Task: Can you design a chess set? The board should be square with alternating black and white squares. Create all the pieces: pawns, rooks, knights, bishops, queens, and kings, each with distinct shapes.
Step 2232:
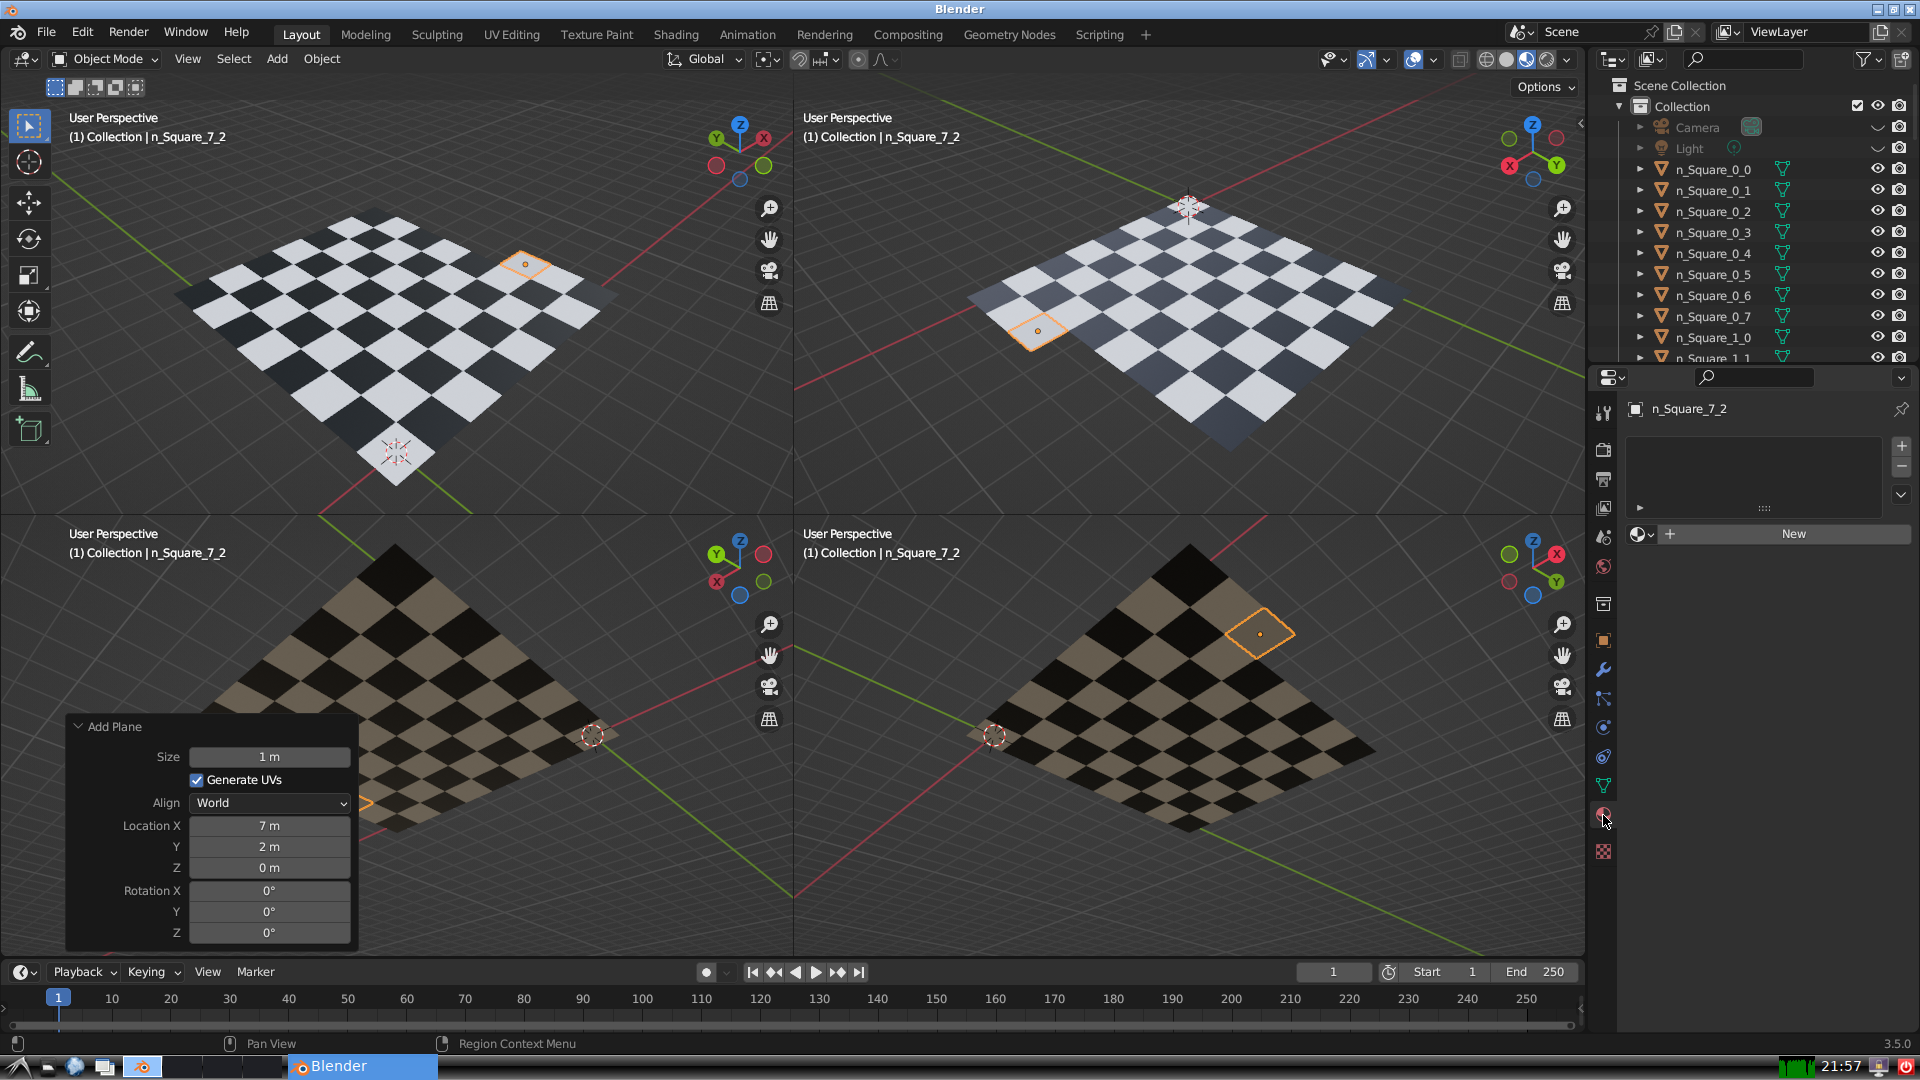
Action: {"mouse_move": [1636, 534]}